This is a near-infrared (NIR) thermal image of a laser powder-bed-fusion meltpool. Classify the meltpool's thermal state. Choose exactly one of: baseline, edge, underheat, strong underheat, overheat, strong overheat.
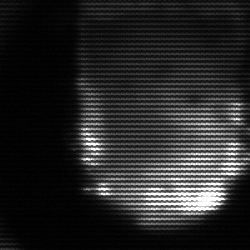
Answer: baseline